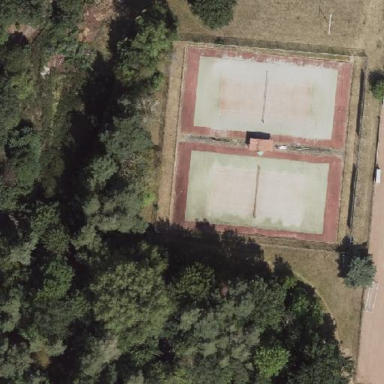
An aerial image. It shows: Tennis court on pitch designated for leisure land.